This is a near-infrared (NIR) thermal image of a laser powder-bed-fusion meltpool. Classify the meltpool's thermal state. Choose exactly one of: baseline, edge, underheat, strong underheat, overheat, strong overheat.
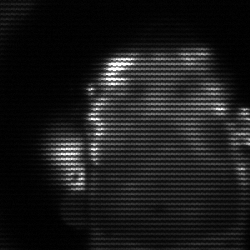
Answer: baseline